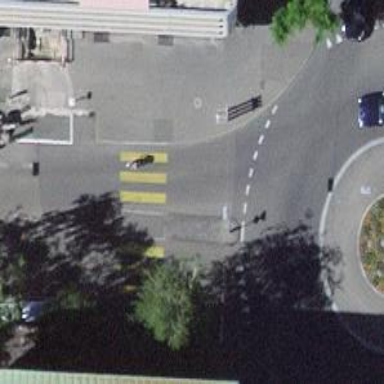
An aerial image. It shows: Uncontrolled crossing with central island on the road.